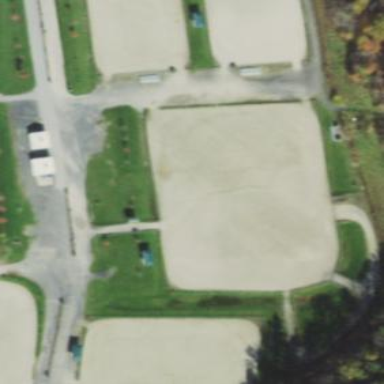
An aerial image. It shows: Dirt equestrian pitch for leisure land.